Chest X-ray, AP view. Patient: 75 years old, sex M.
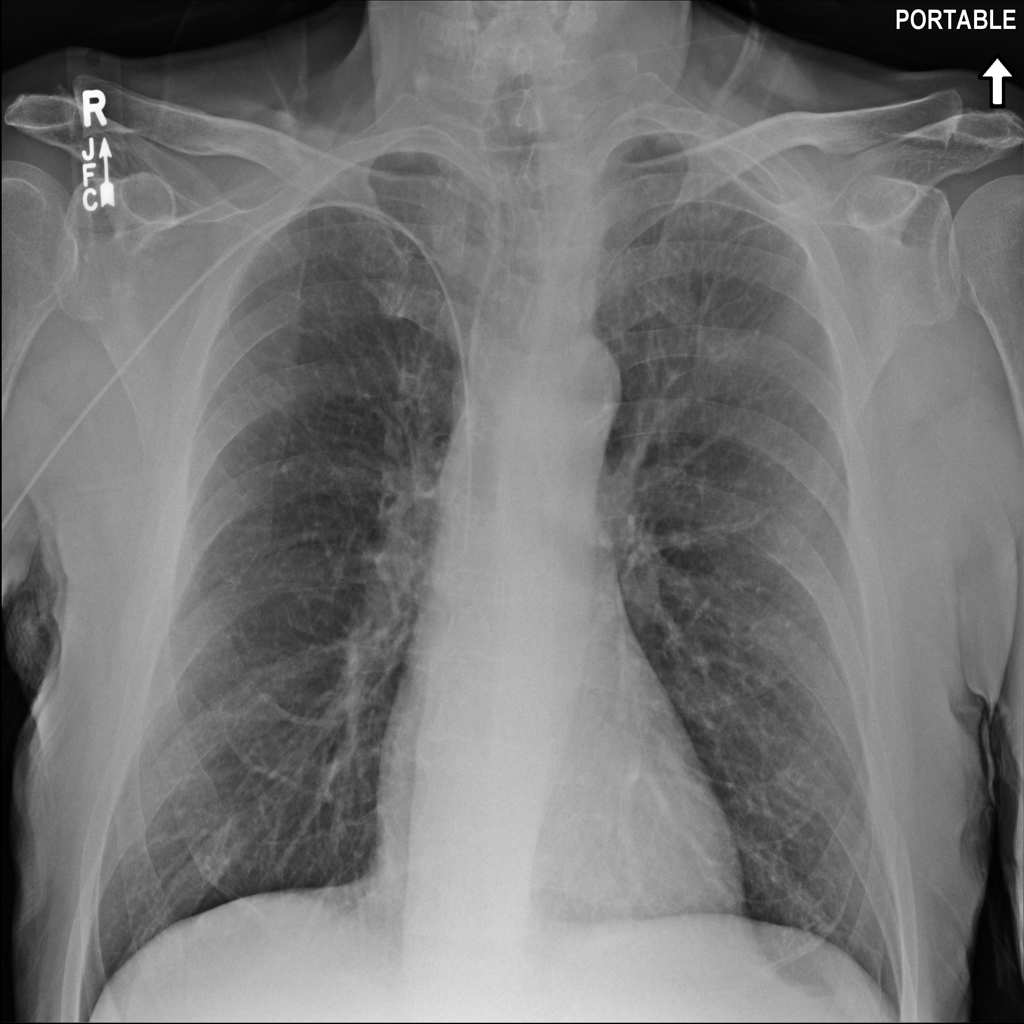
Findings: No Finding